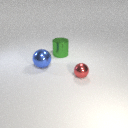
large green metal cylinder to the right of large blue metal sphere